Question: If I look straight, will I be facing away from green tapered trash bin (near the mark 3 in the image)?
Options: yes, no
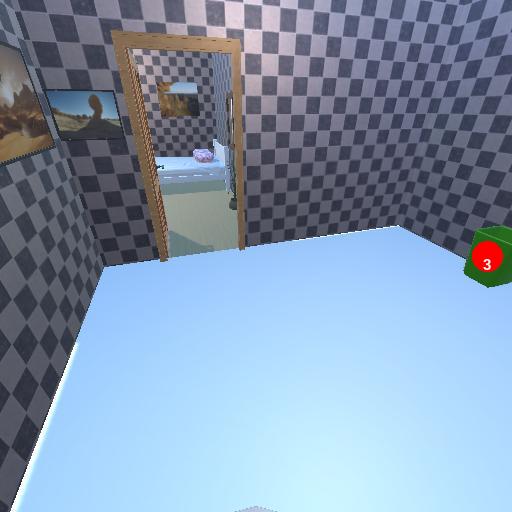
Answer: yes